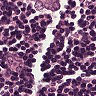
Metastatic tissue present: yes